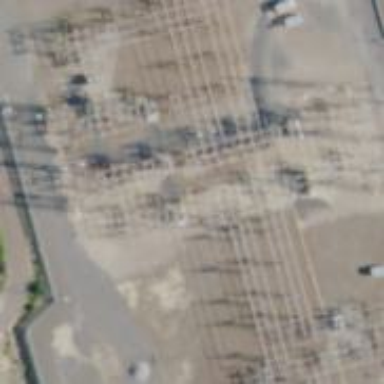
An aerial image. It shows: Switch used for power control.